Question: I am attempting to apply Jquery's Datatables to display my database. In the example featured in this link, the table is searchable, can be ordered, and has nice color seperation.
<URL>
My current code displays the data, but with no sorting functionality, no search option, just the raw data, bold titles, and bars separating the rows (no alternating colors as in the example.) Pic with junk data:
It seems it is applying some of the css but not all? I'm lost on why the functionality and remaining style is missing. I went back and put in html structure from my last code with the same results and no errors thrown.
Code:
'''
<?php
$servername = "localhost";
$username = "username";
$password = "password";
$dbname = "dbname";
// Create connection
$conn = new mysqli($servername, $username, $password, $dbname);
// Check connection
if ($conn->connect_error) {
die("Connection failed: " . $conn->connect_error);
}
$sql = "SELECT Sid, Fname, Lname, Email, Dtype, Mac, Date FROM StudentDeviceReg";
$result = $conn->query($sql);
?>
<!Doctype html>
<html>
<head>
<title>DataTables</title>
<Meta http-equiv="Content-Type" content="text/html; charset=UTF-8">
<script src="media/js/jquery-1.11.1.min.js" type="text/javascript"></script>
<script src="media/js/jquery.dataTables.min.js" type="text/javascript"></script>
<style type="text/css">
@import "media/css/jquery.dataTables.css";
</style>
<script type="text/javascript" charset="utf-8">
$(document).ready(function(){
$('#datatables').dataTable();
})
</script>
</head>
<body>
<div>
<thead>
<?php
if ($result->num_rows > 0) {
echo "<table id='datatables' class='display'>
<tr>
<th>ID</th>
<th>First Name</th>
<th>Last Name</th>
<th>Email</th>
<th>Device</th>
<th>Mac Address</th>
<th>Date</th>
</tr>";
?>
</thead>
<tbody>
<?php
// output data of each row
while($row = $result->fetch_assoc()) {
echo "<tr>
<td>".$row["Sid"]."</td>
<td>".$row["Fname"]."</td>
<td>".$row["Lname"]."</td>
<td>".$row["Email"]."</td>
<td>".$row["Dtype"]."</td>
<td>".$row["Mac"]."</td>
<td>".$row["Date"]."</td>
</tr>";
}
echo "</table>";
} else {
echo "0 results";
}
$conn->close();
?>
</tbody>
</div>
</body>
</html>
'''
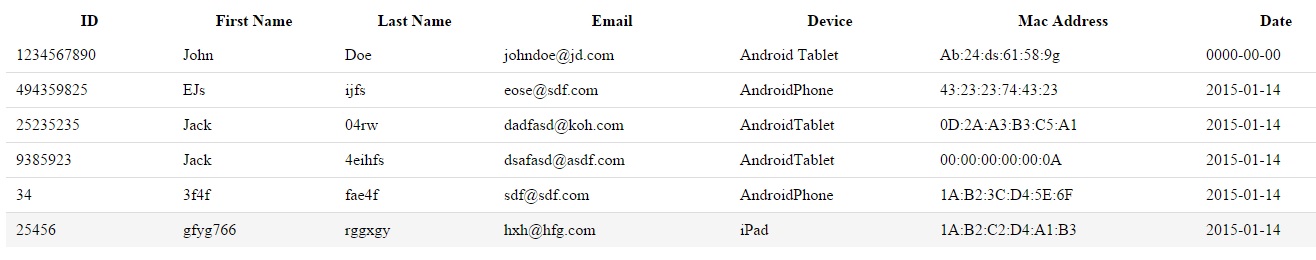
Answer: Your table tree is not structured properly.
'''
<body>
<div>
<?php
if ($result->num_rows > 0) {
echo "
<table id='datatables' class='display'>
<thead>
<tr>
<th>ID</th>
<th>First Name</th>
<th>Last Name</th>
<th>Email</th>
<th>Device</th>
<th>Mac Address</th>
<th>Date</th>
</tr>
</thead>
<tbody>";
while($row = $result->fetch_assoc()) {
echo "
<tr>
<td>".$row["Sid"]."</td>
<td>".$row["Fname"]."</td>
<td>".$row["Lname"]."</td>
<td>".$row["Email"]."</td>
<td>".$row["Dtype"]."</td>
<td>".$row["Mac"]."</td>
<td>".$row["Date"]."</td>
</tr>";
}
echo "
<tbody>
</table>";
}
?>
</div>
</body>
'''